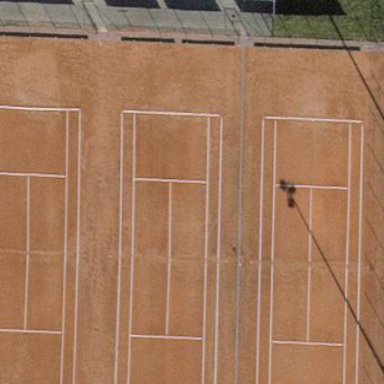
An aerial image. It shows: Tennis court on pitch designated for leisure land.